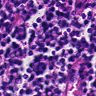
Metastatic tissue present: no